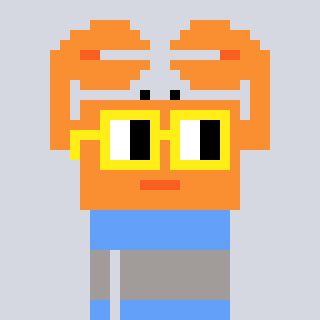
a pixel art character with square yellow glasses, a crab-shaped head and a blue-colored body on a cool background